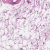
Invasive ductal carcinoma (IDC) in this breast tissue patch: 0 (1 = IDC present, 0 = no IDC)